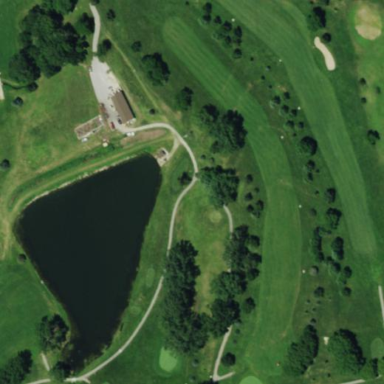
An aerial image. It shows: Rough area in golf course.